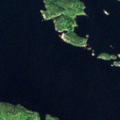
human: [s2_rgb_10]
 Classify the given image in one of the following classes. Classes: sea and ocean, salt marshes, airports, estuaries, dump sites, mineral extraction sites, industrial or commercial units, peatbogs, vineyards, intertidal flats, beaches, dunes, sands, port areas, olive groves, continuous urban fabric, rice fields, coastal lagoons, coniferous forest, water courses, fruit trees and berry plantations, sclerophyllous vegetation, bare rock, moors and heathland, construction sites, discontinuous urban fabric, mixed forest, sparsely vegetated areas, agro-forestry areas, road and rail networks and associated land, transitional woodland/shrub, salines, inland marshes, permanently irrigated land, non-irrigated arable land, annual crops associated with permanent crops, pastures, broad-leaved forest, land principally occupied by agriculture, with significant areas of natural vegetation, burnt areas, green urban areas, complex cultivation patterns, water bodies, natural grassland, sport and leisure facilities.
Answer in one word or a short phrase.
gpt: mixed forest, water bodies